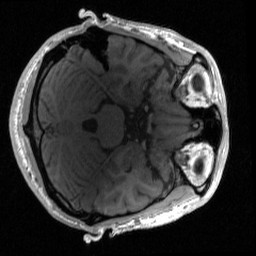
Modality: T1w
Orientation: axial
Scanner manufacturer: siemens
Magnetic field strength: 3 T
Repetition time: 2 s
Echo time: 0.0022 s